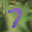
Label: 7